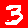
Digit: 3